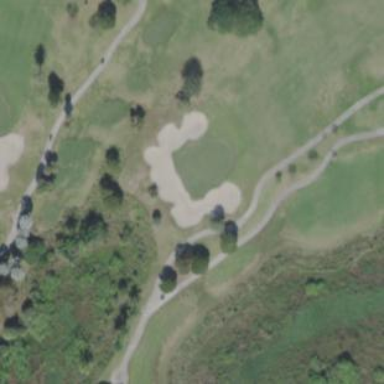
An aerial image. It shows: Golf bunker filled with sandy terrain.